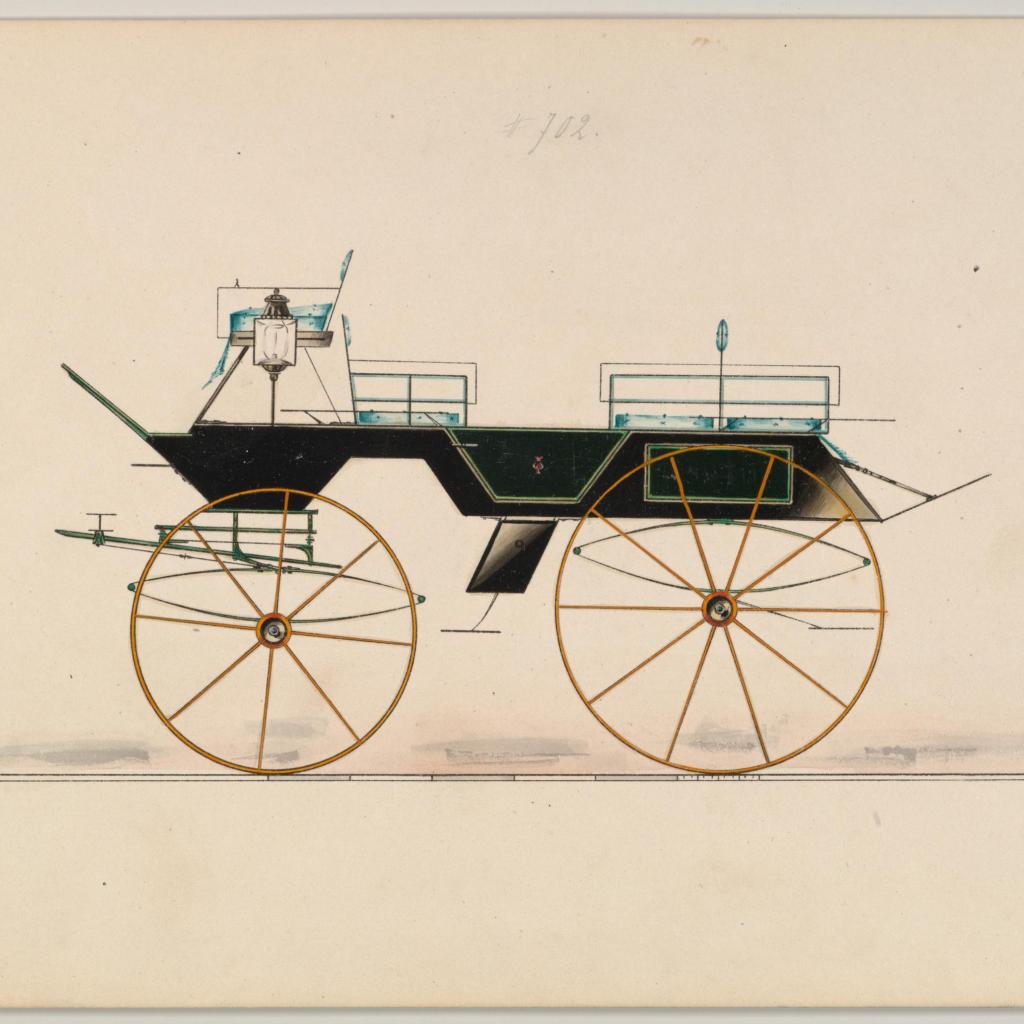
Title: Design for Drag, no. 702
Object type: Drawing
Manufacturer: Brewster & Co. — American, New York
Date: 1850–70
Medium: Pen and black ink, watercolor and gouache with gum arabic.
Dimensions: sheet: 6 1/4 x 9 7/16 in. (15.8 x 24 cm)
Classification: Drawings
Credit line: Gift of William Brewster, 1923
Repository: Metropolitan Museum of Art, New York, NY